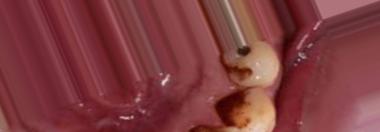
Condition: Tooth Discoloration